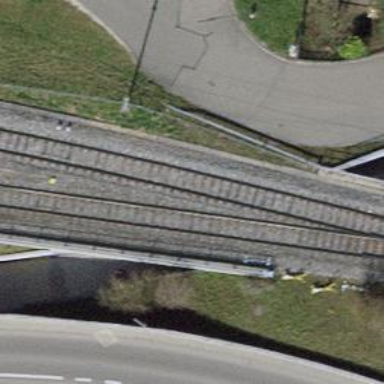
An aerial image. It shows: Tunnel path with asphalt surface.